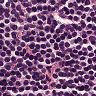
Metastatic tissue present: no